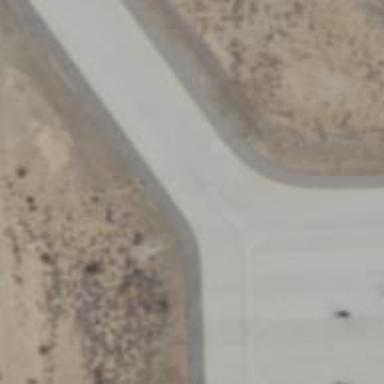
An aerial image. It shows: Image of taxiway at airport.